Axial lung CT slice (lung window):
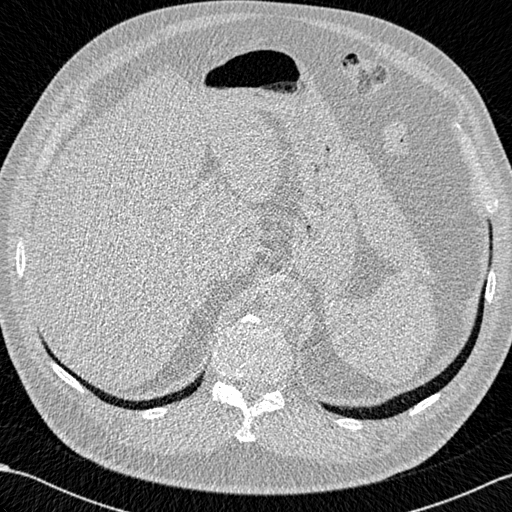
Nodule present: no